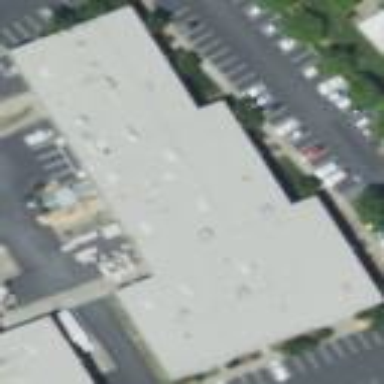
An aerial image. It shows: Industrial building.